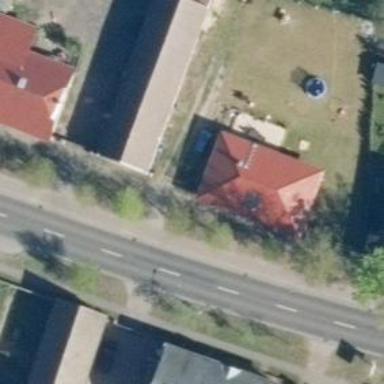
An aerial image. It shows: Residential building with half-hipped roof shape.